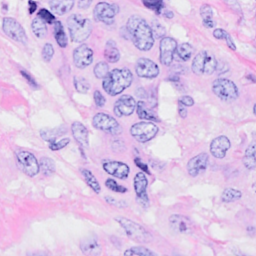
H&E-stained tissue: Breast